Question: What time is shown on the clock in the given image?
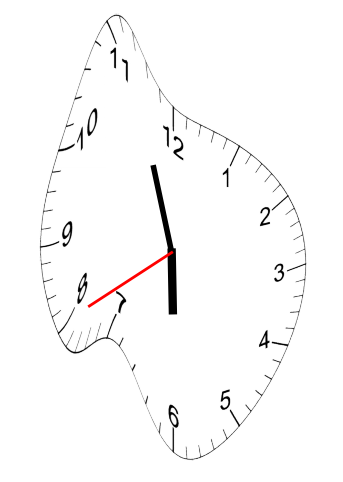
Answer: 05:56:40